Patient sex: F
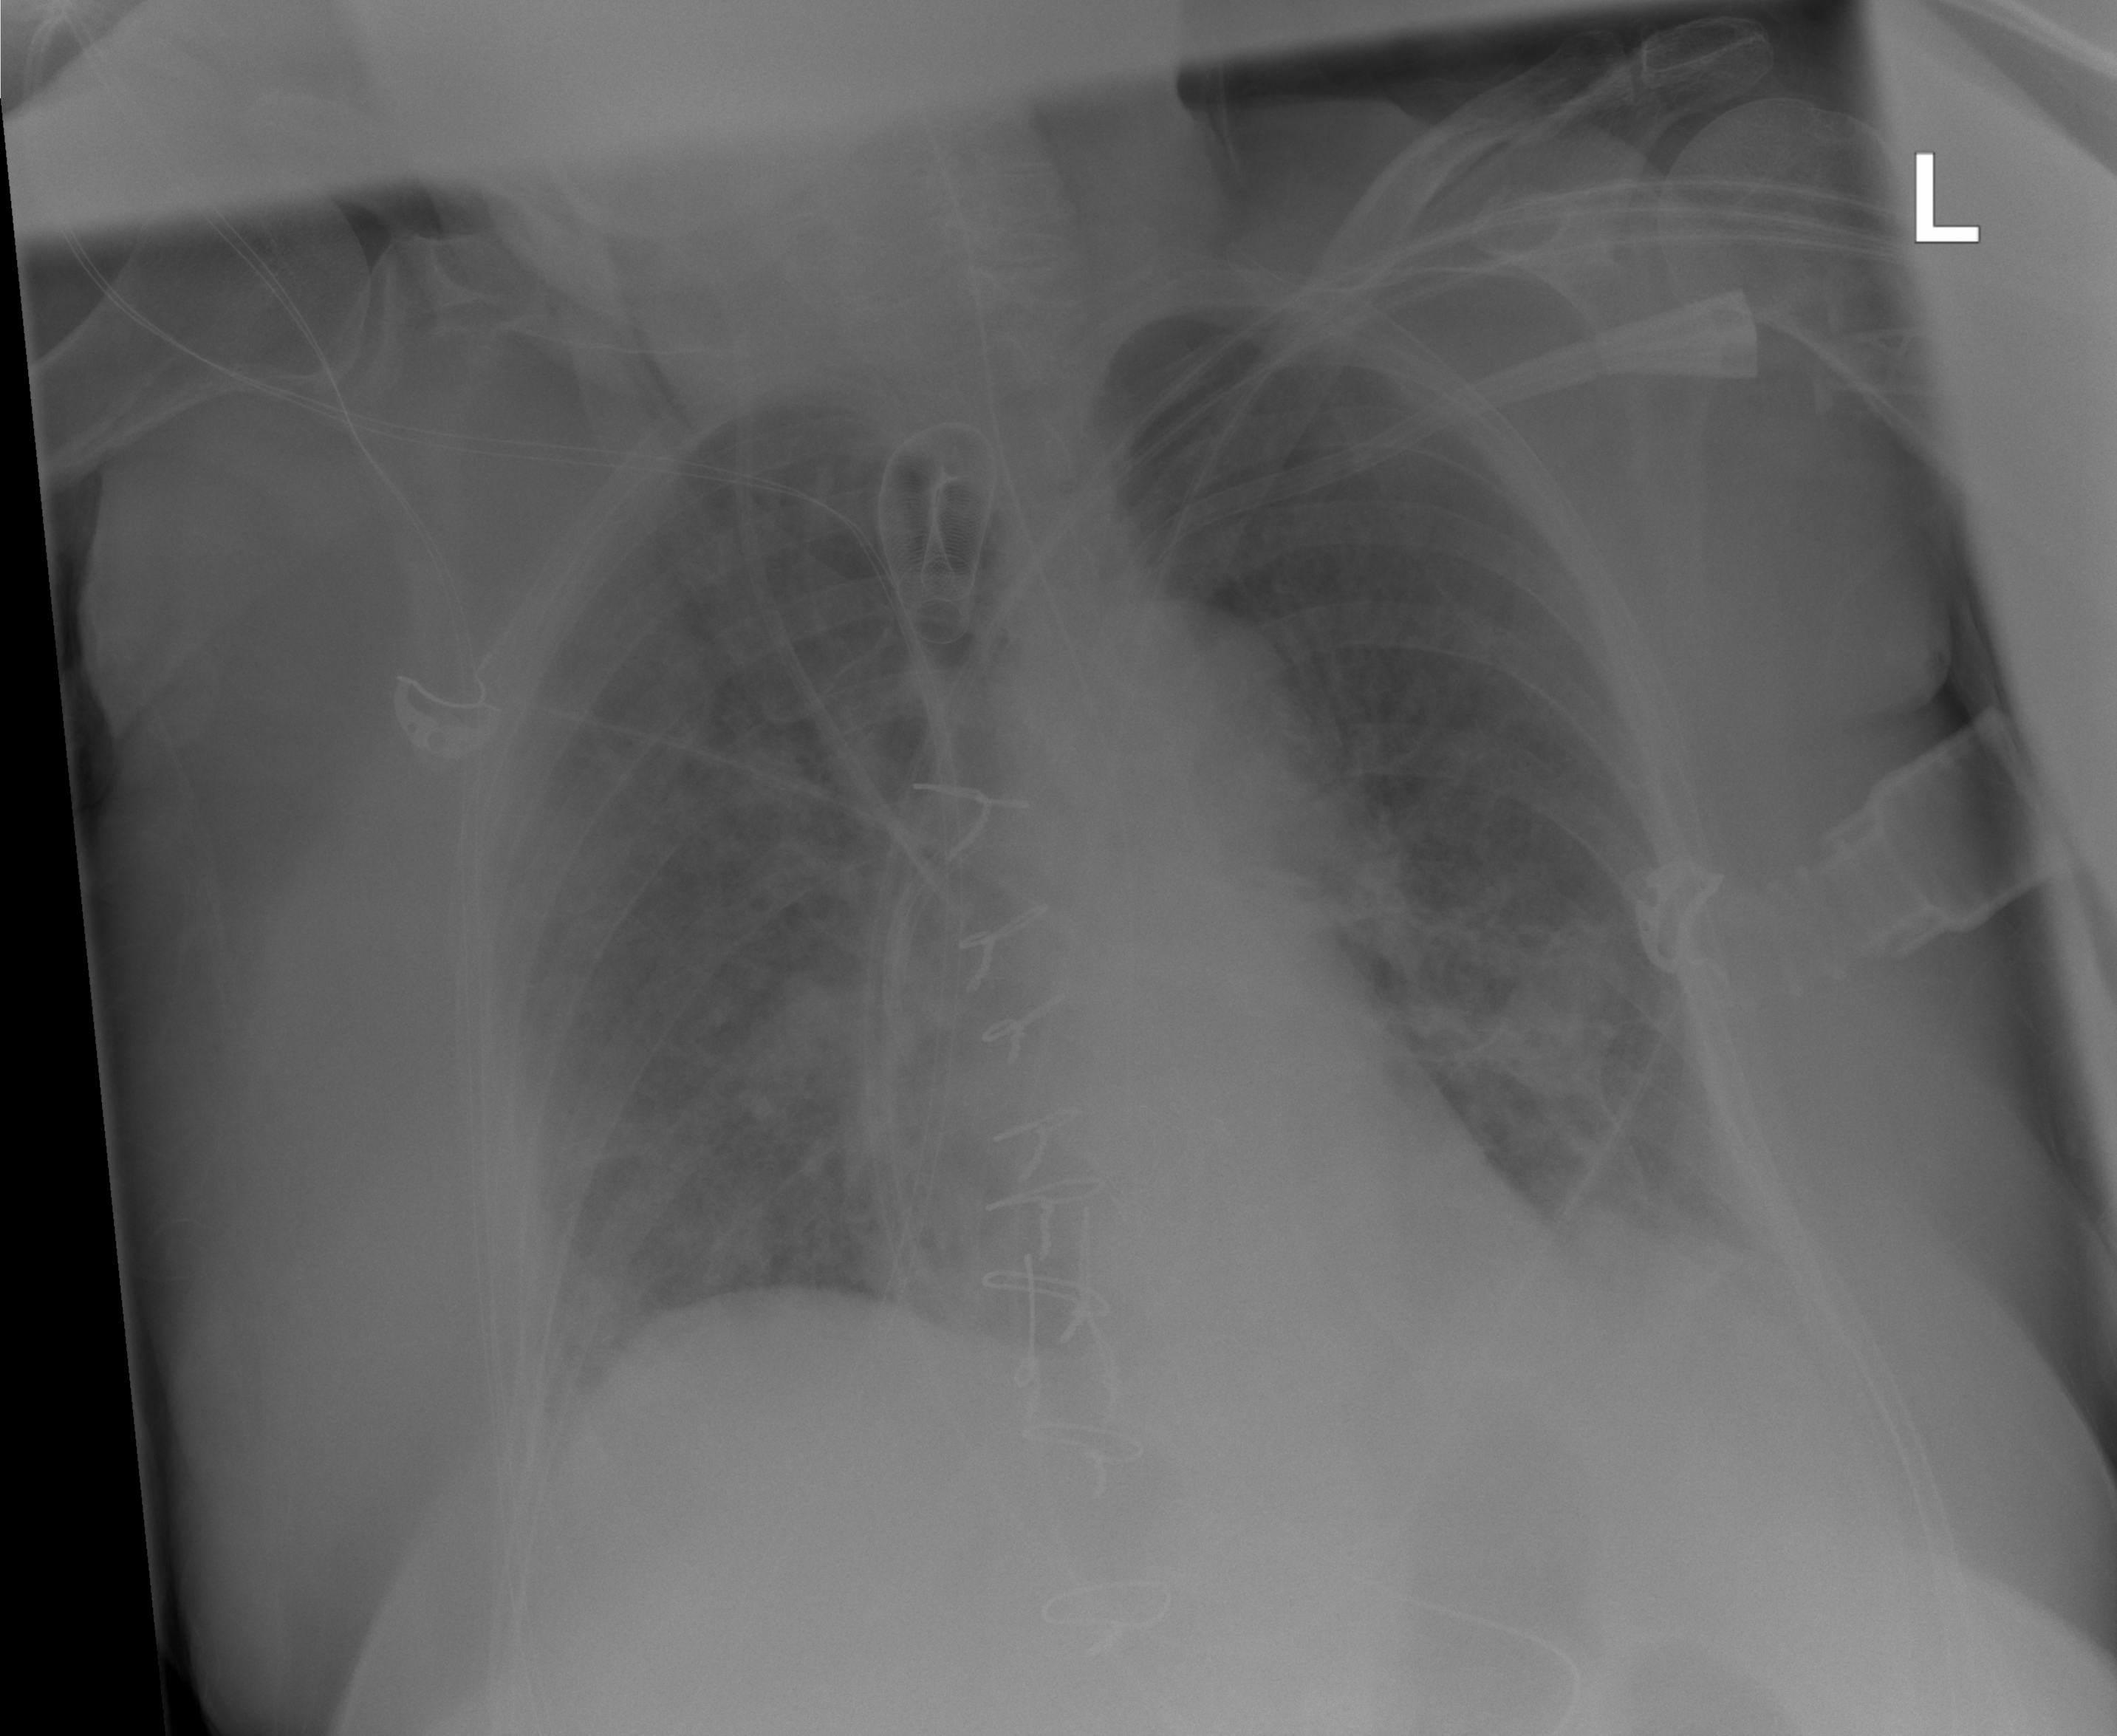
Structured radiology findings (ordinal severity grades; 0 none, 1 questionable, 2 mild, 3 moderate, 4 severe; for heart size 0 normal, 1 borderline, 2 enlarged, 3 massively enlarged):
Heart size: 2
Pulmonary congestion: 0
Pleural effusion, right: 0
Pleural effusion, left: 0
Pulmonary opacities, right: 3
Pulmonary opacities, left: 1
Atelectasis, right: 2
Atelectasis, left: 2